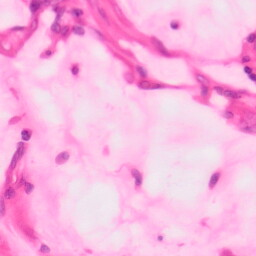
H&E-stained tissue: Colon